Question: I'd like to create a division in HTML that - on 'hover' gets slightly bigger and that extends the existing division by a new one.
I suppose I need to use JavaScript for this, as there is a 'onmouseover' function.
Can anyone guide me what kind of information to look up, or where to find appropriate code structures.
An example of what I am looking <URL>:

There is a box that displays new content, once one hovers over it.
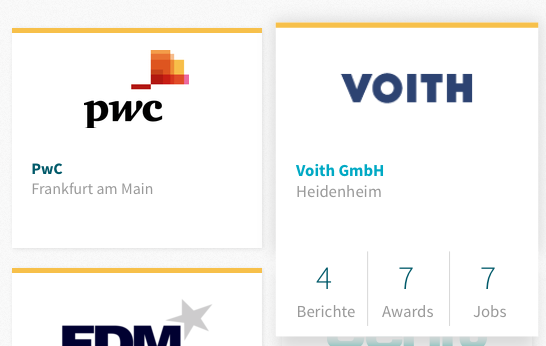
Answer: In your example the use 'transform: scale()' to scale the box.
'''
.box {
width: 100%;
min-height: 200px;
padding: 5px;
background: #fff;
border: 2px solid crimson;
// scale the box from horizontal center, and vertical top
transform-origin: 50% 0;
-webkit-transform-origin: 50% 0;
// apply a transition
transition: transform .5s ease-out;
-webkit-transition: transform .5s ease-out;
}
.box:hover {
z-index: 20;
transform: scale(1.1);
-webkit-transform: scale(1.1);
}
'''
An example of that: <URL>
Make sure to place the box inside a container to prevent the boxes from jumping around on hover.
A other solution is to update the width / height of the box to a higher value on hover. In this case we have to position the box 'absolute' inside it's container. The downside is that you have to specify a 'height' for it's container, as well for the box.
'''
.col {
position: relative;
width: 30%;
height :200px;
display: inline-block;
vertical-align: top;
margin: 10px;
}
.box {
position: absolute;
top: 0;
width: 100%;
height: 200px;
padding: 5px;
background: #fff;
border: 2px solid crimson;
transition: height .2s ease-out;
-webkit-transition: height .2s ease-out;
}
.box:hover {
z-index: 20;
height: 300px;
}
'''
<URL>